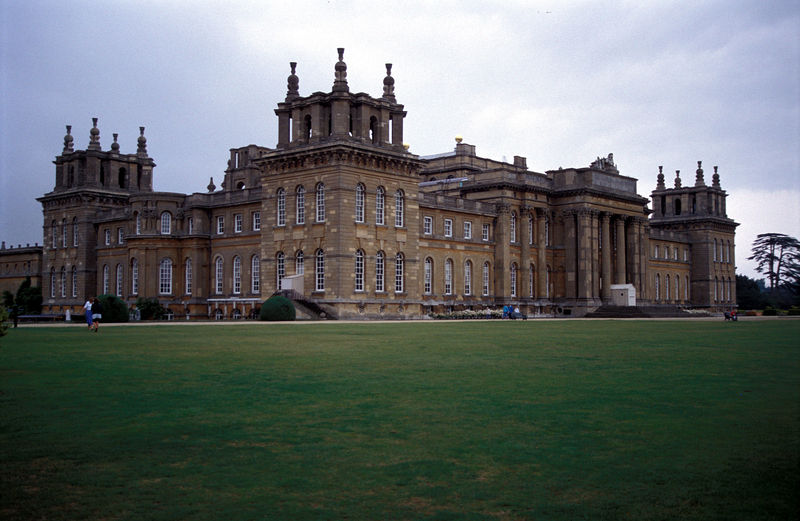
Titel: Südfassade, Gesamtansicht
Künstler: John Vanbrugh
Standort: Woodstock, Oxfordshire
Institution: Blenheim Palace
Schlagwörter: blau, flügel, himmel, weiß, wolken, bäume, frauen, grün, landschaft, menschen, ocker, braun, fenster, frau, glas, hell, säule, säulen, gebäude, gras, park, rasen, schloss, weg, wiese, wolke, architektur, rahmen, stein, kirche, kind, england, gotik, ecke, ansicht, fassade, fläche, giebel, mauer, pilaster, treppe, treppen, weib, weiber, symmetrie, stufen, zinnen, foto, fotografie, photographie, fett, vier, eingang, erker, innenhof, berlin, burg, türme, palast, stockwerk, balustrade, mauerwerk, symmetrisch, groß, fräulein, architrav, photo, halbrund, portal, fensterreihen, sims, gesims, sandstein, anwesen, resalit, ballustrade, museum, abtei, buchs, sträcuher, stockwerke, landsitz, geschoss, geister, schottland, mittelbau, reichstag, gesamtansicht, treppenaufgang, neogotik, schlosspark, neugotik, seulen, kastell, stiege, stiegenaufgang, huni, supraposition, spukschloss, abbey, downton abbey